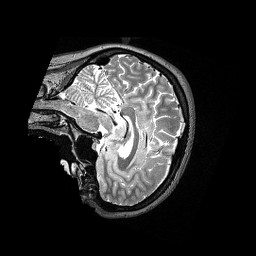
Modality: T2w
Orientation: sagittal
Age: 29
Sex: female
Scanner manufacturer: siemens
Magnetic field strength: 3 T
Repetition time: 3.2 s
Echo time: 0.479 s